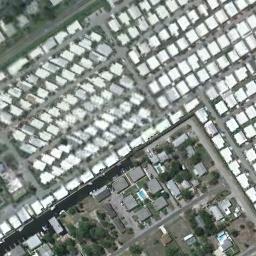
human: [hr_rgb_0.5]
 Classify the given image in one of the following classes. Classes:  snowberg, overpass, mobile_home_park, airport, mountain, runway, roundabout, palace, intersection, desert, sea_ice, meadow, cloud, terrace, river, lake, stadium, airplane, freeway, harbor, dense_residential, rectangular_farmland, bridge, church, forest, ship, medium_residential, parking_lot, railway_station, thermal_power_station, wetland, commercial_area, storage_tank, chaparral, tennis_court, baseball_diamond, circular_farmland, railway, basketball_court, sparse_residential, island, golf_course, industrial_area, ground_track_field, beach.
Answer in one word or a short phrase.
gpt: mobile_home_park